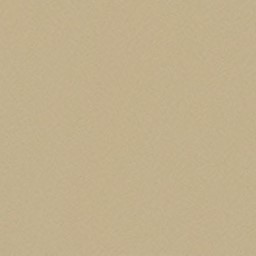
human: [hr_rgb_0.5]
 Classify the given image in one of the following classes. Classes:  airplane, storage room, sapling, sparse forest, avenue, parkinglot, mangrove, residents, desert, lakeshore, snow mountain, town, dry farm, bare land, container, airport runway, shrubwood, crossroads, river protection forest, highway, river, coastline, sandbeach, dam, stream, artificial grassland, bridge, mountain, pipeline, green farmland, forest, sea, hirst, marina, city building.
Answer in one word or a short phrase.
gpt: desert